Question: I have been stuck with this issue for a week now and have tried multiple approaches.
I have a drawing of a balance scale as shown below. I have split up this image into two such that the base + vertical shaft represent one image while the horizontal bar represents another. I then extract path geometries from both and try to draw them from within a single custom shape or as a visual layer drawing.
As you can imagine, the base+vertical shaft need to stay static while the horizontal bar needs to rotate on its center point up to a certain degree of freedom. The WPF is simply:
'''
<Canvas>
<!-- Custom Shape or Visual Layer Drawing here. -->
</Canvas>
'''
Since I want both geometries to have the same left, top, right, bottom values, I use either a single custom Shape or a single DrawingVisual, try to draw both geometries which works fine. However, when I apply a transform to either one of them, the transform gets applied to both making the base+vertical shaft move as well.
Please note that I am not trying to find a fix to the code I already have since I have tried to ask the question before many times in vain e.g. <URL>. Could someone please explain how to achieve an overlay like this from scratch?

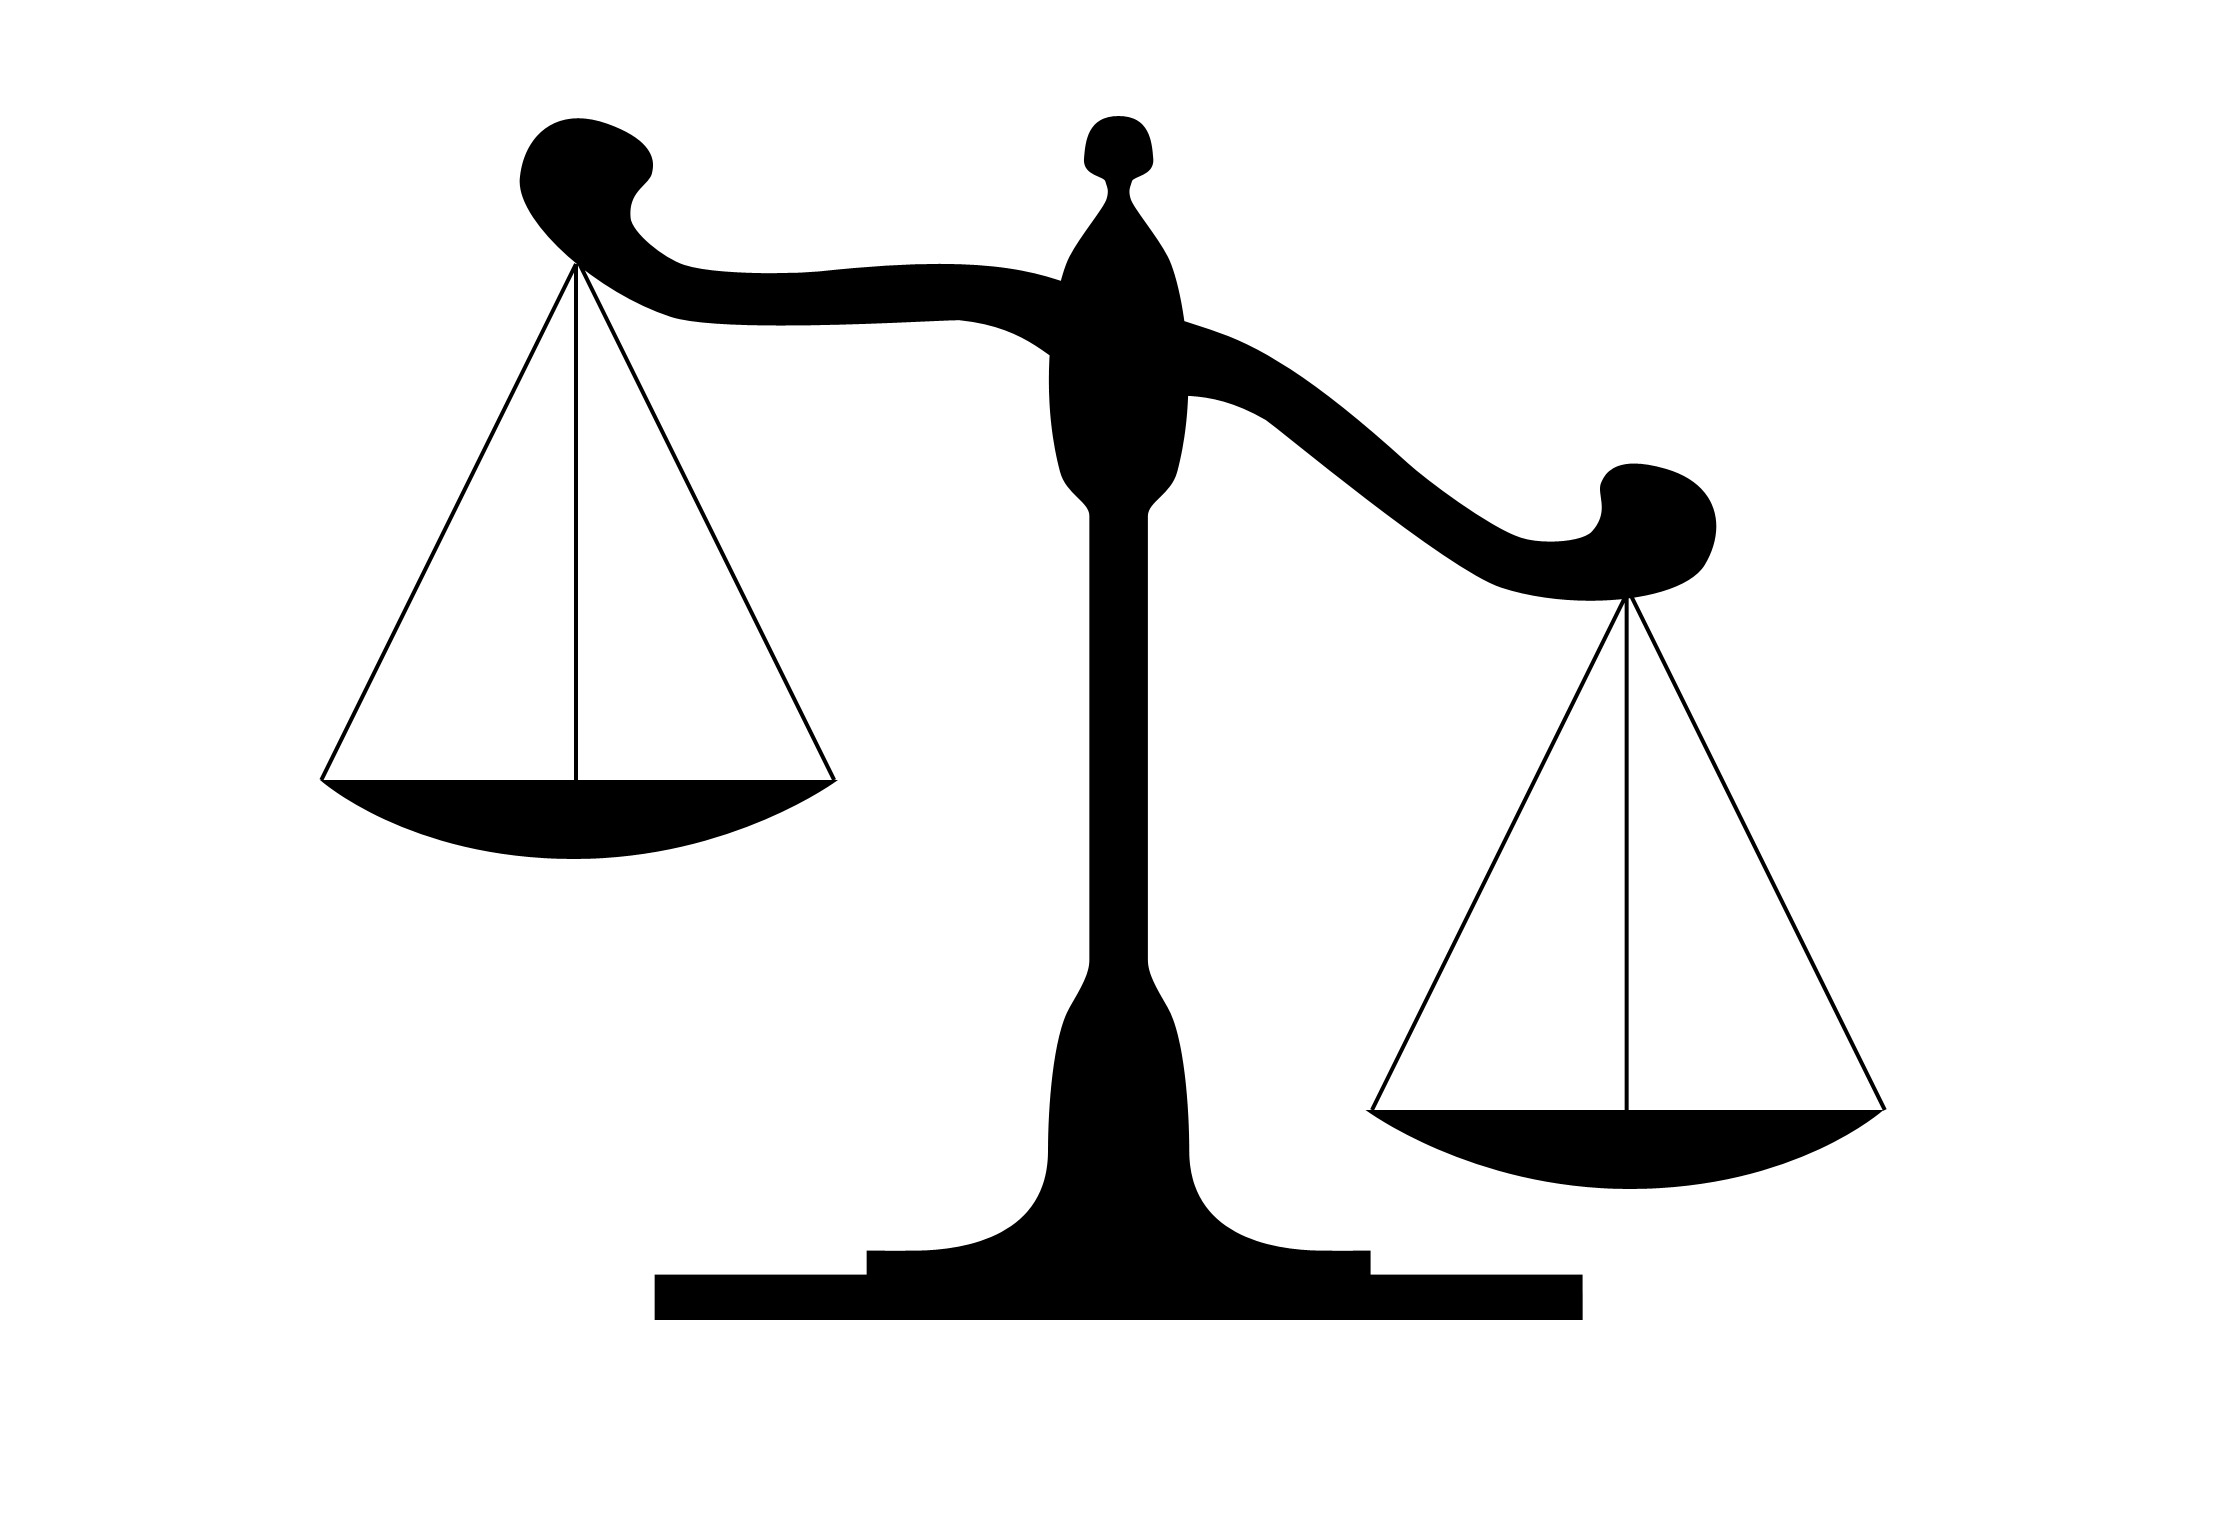
Answer: Maybe your approach with a custom shape and drawing visuals is too complicated. Try the following pure XAML solution (of course with simplified geometries) to get an idea how this could be done with just a Path and a few geometries.
'''
<Canvas>
<Path Canvas.Left="200" Canvas.Top="100" Fill="Black">
<Path.Data>
<GeometryGroup FillRule="Nonzero">
<PathGeometry Figures="M0,0 L50,200 -50,200 Z"/>
<GeometryGroup>
<GeometryGroup.Transform>
<RotateTransform
Angle="{Binding Value,ElementName=angleSlider}"/>
</GeometryGroup.Transform>
<PathGeometry Figures="M-100,-5 L100,-5 100,5 -100,5 Z"/>
<PathGeometry Figures="M-100,0 L-75,100 L-125,100 Z">
<PathGeometry.Transform>
<TransformGroup>
<RotateTransform CenterX="-100"
Angle="{Binding Value,ElementName=angleSlider}"/>
<ScaleTransform ScaleX="-1" CenterX="-100"/>
</TransformGroup>
</PathGeometry.Transform>
</PathGeometry>
<PathGeometry Figures="M100,0 L75,100 L125,100 Z">
<PathGeometry.Transform>
<TransformGroup>
<RotateTransform CenterX="100"
Angle="{Binding Value,ElementName=angleSlider}"/>
<ScaleTransform ScaleX="-1" CenterX="100"/>
</TransformGroup>
</PathGeometry.Transform>
</PathGeometry>
</GeometryGroup>
</GeometryGroup>
</Path.Data>
</Path>
</Canvas>
...
<Slider x:Name="angleSlider" Minimum="-45" Maximum="45"/>
'''
Edit: in order to make this scalable you may set the Canvas Width and Height to fixed values (those given by the contained geometries) and put the whole thing in a Viewbox:
'''
<Viewbox>
<Canvas Width="250" Height="205">
...
</Canvas>
</Viewbox>
'''